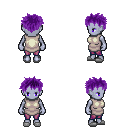
a pixel art fantasy rpg character, female body template, dark elf, purple skin, white tunic, magenta pants, purple bedhead hairstyle, white slippers, four views (front, back, left, right), 2x2 character sprite sheet, small pixel art, hard edges, no anti-aliasing